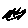
Label: zigzag